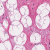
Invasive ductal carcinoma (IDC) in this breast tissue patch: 0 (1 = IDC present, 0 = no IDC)